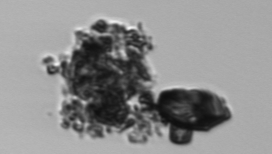
Label: Delphineis